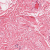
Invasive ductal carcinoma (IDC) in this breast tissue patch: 0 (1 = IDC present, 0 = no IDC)